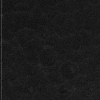
Atmospheric dust classification: dusty